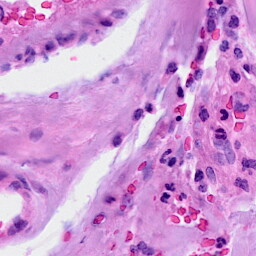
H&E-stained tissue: Breast